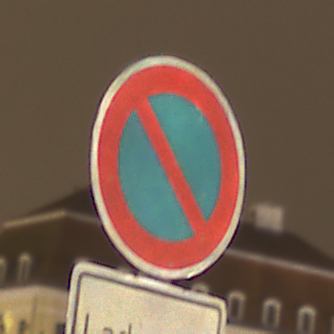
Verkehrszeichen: EingeschraenktesHalteverbot
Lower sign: HinweisDurchVerbaleAngabe1
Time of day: Night
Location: Outdoor (Urban)
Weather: Overcast
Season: NotSpecified
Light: Artificial